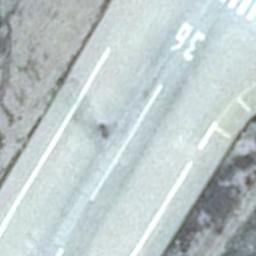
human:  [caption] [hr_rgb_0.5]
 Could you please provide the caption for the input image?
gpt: The runway is marked with white Numbers .

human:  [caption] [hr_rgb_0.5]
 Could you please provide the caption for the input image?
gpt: Next to the runway is a large area of ​​bare land with white '36' and short-line signs on the runway .

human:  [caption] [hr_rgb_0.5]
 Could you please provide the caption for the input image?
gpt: The runway goes through the clearing and the designation marking is 36 .

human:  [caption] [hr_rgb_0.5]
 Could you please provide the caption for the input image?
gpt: The runway is on the bare land .

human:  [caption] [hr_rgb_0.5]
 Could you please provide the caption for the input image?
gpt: The runway is marked with white lines and numbers .